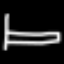
Label: bed